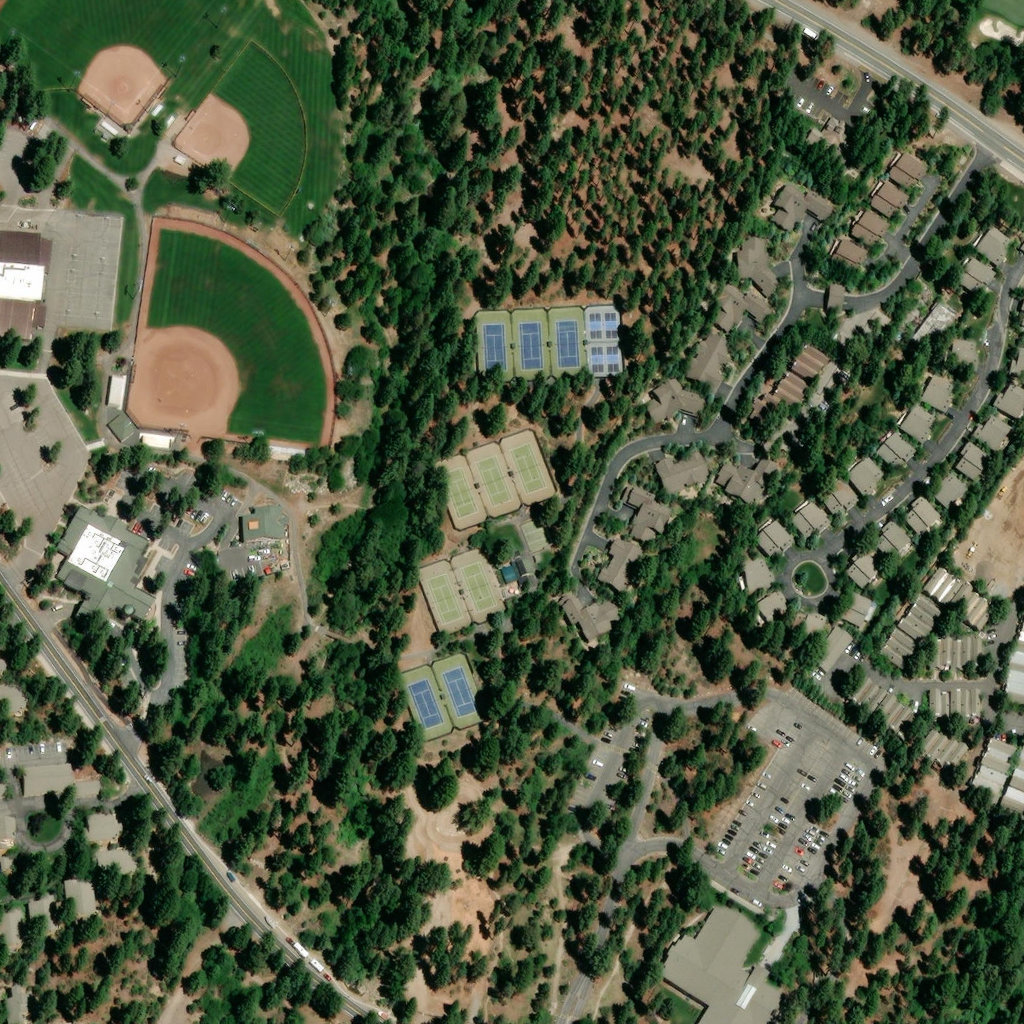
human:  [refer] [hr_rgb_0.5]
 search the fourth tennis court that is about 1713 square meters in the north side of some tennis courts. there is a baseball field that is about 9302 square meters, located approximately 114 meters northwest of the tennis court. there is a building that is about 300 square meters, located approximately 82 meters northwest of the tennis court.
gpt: <box>[[38, 62, 48, 73, 0]]</box>

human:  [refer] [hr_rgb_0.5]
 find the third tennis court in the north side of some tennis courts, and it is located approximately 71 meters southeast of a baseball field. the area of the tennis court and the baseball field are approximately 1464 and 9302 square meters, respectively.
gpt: <box>[[40, 53, 49, 62, 0]]</box>